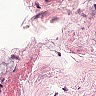
Metastatic tissue present: no